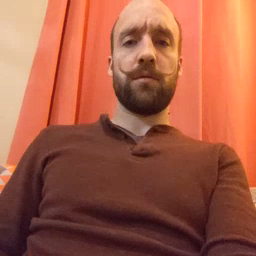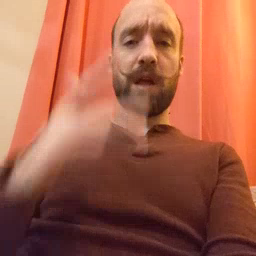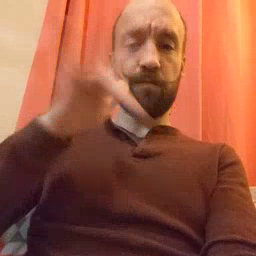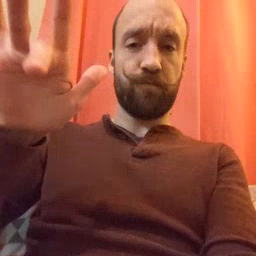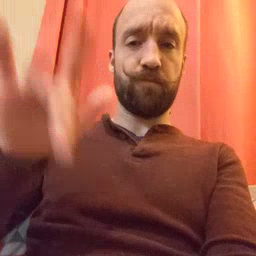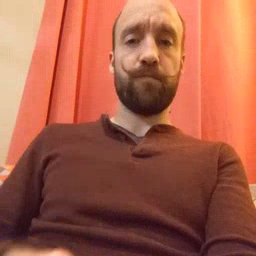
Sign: empty